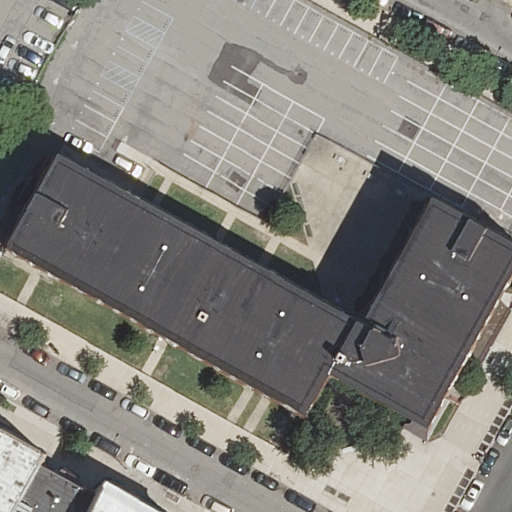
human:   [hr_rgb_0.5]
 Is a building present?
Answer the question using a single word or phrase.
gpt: yes

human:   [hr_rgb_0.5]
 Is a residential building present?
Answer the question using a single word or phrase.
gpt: yes

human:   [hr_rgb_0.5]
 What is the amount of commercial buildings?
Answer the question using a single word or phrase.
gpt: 0

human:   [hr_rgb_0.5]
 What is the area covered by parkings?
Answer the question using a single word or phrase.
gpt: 3233m2

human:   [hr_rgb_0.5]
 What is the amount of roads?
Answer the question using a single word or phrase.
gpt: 6

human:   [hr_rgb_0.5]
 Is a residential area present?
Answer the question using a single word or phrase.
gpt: yes

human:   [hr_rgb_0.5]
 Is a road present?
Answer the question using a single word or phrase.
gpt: yes

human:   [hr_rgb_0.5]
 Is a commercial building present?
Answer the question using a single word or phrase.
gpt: no

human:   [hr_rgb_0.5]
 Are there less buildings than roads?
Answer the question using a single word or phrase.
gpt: yes

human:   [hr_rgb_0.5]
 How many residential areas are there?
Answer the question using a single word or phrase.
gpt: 1

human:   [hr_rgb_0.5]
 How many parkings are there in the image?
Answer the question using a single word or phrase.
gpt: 1

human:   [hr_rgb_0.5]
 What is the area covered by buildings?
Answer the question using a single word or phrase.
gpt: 3005m2

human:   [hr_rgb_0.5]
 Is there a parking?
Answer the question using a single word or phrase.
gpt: yes

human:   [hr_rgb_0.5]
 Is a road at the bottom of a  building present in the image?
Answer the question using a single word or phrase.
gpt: yes

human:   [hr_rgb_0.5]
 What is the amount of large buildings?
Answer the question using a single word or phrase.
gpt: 1

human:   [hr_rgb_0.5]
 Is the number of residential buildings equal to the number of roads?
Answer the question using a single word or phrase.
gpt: no

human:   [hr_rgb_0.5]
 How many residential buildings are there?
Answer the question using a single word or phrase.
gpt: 5

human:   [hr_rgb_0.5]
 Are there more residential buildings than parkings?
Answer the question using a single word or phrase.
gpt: yes

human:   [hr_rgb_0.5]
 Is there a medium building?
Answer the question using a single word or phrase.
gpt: yes

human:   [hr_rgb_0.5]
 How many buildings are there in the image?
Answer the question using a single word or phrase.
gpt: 5

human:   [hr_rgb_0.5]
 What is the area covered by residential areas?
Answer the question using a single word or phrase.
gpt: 0m2

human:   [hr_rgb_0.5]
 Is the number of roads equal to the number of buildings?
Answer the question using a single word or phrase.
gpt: no

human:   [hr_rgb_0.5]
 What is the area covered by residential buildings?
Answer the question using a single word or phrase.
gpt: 3005m2

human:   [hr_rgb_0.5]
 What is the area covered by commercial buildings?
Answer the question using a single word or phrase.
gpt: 0m2

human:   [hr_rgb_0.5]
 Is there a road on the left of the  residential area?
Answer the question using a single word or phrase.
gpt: yes

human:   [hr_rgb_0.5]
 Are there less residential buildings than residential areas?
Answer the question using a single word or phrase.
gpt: no

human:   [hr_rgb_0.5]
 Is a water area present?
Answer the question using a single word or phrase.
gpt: no

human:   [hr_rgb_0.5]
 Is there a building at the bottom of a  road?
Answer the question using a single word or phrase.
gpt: yes

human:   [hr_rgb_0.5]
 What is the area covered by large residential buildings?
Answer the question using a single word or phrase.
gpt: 2355m2

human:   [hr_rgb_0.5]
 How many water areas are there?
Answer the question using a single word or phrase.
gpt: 0

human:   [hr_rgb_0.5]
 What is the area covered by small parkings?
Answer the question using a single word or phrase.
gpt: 0m2

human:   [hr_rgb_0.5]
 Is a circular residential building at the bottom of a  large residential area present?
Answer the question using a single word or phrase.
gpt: no

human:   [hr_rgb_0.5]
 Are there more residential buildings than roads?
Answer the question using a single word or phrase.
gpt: no

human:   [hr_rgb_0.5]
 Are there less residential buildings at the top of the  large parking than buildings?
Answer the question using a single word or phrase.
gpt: yes

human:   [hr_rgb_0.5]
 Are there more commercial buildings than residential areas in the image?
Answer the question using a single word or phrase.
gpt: no

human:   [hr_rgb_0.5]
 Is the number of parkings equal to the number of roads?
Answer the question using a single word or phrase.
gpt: no

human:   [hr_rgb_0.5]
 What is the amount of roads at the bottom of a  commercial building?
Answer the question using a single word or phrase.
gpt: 0

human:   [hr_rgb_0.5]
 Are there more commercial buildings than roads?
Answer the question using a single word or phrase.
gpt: no

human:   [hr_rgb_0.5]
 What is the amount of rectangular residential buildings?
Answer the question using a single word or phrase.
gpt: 3

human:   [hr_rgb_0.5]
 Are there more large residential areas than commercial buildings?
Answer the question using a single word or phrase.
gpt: no

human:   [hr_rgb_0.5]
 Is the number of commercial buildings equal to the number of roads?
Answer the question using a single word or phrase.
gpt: no

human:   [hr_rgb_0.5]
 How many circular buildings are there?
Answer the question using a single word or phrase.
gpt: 0

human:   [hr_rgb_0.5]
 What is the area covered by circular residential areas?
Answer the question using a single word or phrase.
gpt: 0m2

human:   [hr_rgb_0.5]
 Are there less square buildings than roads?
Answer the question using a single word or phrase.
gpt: yes

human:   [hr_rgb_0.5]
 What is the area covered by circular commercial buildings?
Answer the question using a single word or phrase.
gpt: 0m2

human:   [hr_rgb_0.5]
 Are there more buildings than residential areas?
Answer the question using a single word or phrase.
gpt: yes

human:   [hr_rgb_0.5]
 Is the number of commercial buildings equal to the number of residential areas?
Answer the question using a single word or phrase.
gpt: no

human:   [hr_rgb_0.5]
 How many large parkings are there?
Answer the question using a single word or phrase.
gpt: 1

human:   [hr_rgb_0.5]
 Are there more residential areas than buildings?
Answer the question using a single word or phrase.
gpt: no

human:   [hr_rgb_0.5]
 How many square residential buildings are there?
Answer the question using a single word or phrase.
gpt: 0

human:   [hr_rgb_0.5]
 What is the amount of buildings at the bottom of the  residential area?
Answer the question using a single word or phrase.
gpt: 5

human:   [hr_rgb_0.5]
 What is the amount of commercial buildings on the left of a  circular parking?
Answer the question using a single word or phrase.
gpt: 0

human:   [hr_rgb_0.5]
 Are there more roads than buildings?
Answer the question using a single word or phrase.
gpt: yes

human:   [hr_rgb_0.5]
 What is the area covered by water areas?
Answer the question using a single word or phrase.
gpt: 0m2

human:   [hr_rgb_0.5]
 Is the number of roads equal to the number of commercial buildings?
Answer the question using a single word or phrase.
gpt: no

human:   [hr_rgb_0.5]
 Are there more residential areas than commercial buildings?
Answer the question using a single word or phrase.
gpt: yes

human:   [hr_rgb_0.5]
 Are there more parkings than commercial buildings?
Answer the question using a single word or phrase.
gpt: yes

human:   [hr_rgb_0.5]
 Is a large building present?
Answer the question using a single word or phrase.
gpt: yes

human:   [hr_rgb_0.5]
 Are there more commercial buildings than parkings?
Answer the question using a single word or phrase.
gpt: no

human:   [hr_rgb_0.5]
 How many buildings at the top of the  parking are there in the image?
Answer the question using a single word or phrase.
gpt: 0

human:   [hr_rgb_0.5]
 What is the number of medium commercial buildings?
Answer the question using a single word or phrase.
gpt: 0

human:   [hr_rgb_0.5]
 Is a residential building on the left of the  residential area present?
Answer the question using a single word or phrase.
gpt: yes

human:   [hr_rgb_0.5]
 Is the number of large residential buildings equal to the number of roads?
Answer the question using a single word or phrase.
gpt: no

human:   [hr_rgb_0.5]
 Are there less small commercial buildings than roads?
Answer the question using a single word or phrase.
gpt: yes